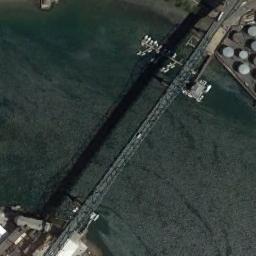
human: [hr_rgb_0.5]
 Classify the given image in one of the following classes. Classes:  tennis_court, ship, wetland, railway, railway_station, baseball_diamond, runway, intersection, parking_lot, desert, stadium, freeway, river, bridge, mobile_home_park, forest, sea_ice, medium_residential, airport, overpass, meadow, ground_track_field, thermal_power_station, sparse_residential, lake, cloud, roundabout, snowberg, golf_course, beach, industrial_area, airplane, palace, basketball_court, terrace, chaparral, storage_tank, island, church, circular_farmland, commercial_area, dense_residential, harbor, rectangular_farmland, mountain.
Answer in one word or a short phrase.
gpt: bridge